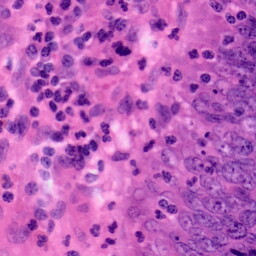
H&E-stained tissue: Colon